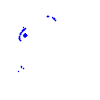
Particle: kaon